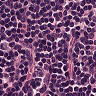
Metastatic tissue present: no